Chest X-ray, PA view. Patient: 45 years old, sex M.
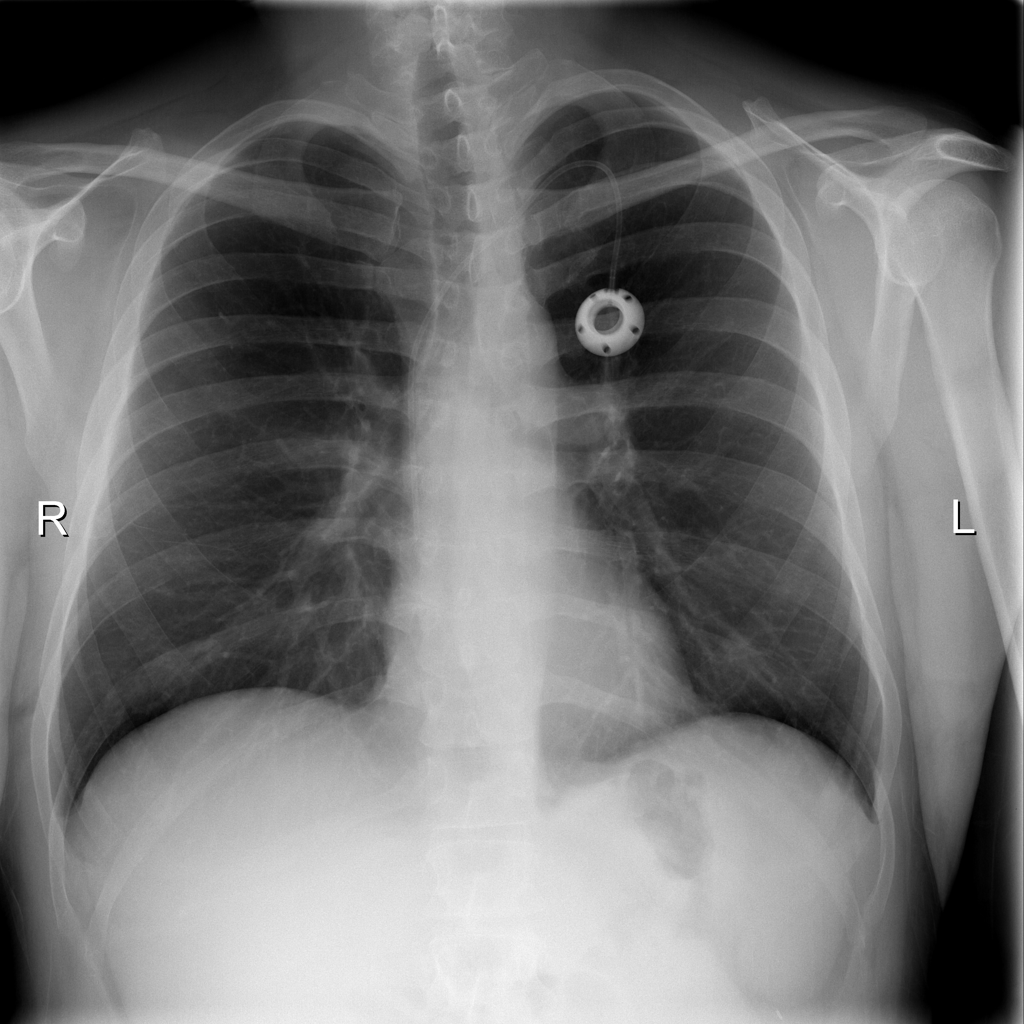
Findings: No Finding